Question: I'm trying to mix some audio samples with the following algorithm:
'''
short* FilterGenerator::mixSources(std::vector<RawData>rawsources, int numframes)
{
short* output = new short[numframes * 2]; // multiply 2 for channels
for (int sample = 0; sample < numframes * 2; ++sample)
{
for (int sourceCount = 0; sourceCount < rawsources.size(); ++sourceCount)
{
if (sample <= rawsources.at(sourceCount).frames * 2)
{
short outputSample = rawsources.at(sourceCount).data[sample];
output[sample] += outputSample;
}
}
}
// post mixing volume compression
for (int sample = 0; sample < numframes; ++sample)
{
output[sample] /= (float)rawsources.size();
}
return output;
}
'''
I get the output I want except for the fact that when one of the sources are done, the other sources start playing louder. I know why this is but I don't know how to solve it properly.
Also, this is a screenshot from Audacity from the audio I output:

As you can see there's definitely something wrong. You can see that the audio hasn't got zero at the center anymore and you can see the audio getting louder once one of the sources are done playing.
Most of all I'd like to fix the volume problem but any other tweaks I can do are very appreciated!
Some extra info: I know that this code doesn't allow mono sources but that's ok. I'm only going to use stereo interleaved audio samples.
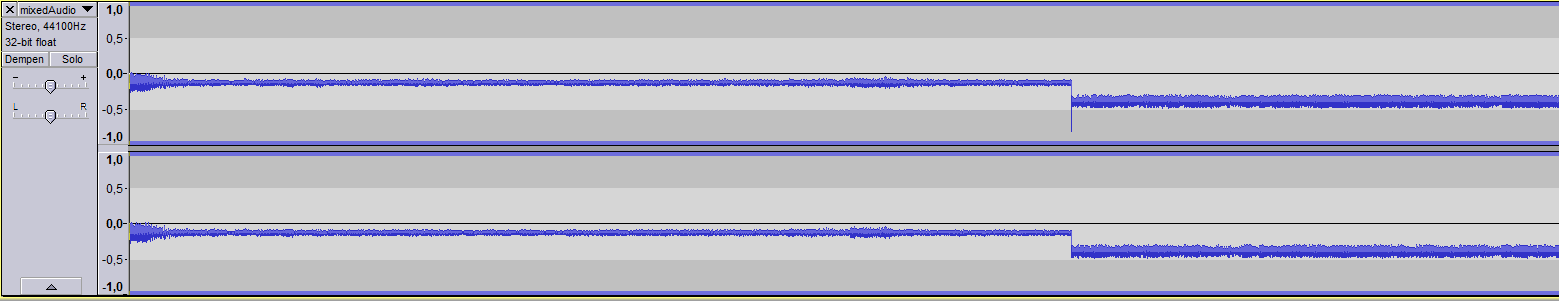
Answer: Usually mixing don't divide by the number of sources. This mean that mix a normal track with a mute track can halve its amplitude. If you want you can eventually normalize the track so that it is in his range.
The code is not tested, there may be errors:
'''
#include <algorithm> // for std::max
#include <cmath> // for std::fabs
short* FilterGenerator::mixSources(std::vector<RawData>rawsources, int numframes)
{
// We can not use shorts immediately because can overflow
// I use floats because in the renormalization not have distortions
float *outputFloating = new float [numframes * 2];
// The maximum of the absolute value of the signal
float maximumOutput = 0;
for (int sample = 0; sample < numframes * 2; ++sample)
{
// makes sure that at the beginning is zero
outputFloating[sample] = 0;
for (int sourceCount = 0; sourceCount < rawsources.size(); ++sourceCount)
{
// I think that should be a '<'
if (sample < rawsources.at(sourceCount).frames * 2)
outputFloating[sample] += rawsources.at(sourceCount).data[sample];
}
// Calculates the maximum
maximumOutput = std::max (maximumOutput, std::fabs(outputFloating[sample]));
}
// A short buffer
short* output = new short [numframes * 2]; // multiply 2 for channels
float multiplier = maximumOutput > 32767 ? 32767 / maximumOutput : 1;
// Renormalize the track
for (int sample = 0; sample < numframes * 2; ++sample)
output[sample] = (short) (outputFloating[sample] * multiplier);
delete[] outputFloating;
return output;
}
'''